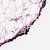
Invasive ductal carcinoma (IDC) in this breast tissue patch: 0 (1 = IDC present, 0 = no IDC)